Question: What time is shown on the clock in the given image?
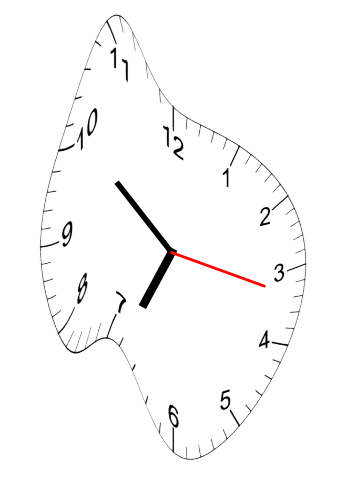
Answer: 06:51:17